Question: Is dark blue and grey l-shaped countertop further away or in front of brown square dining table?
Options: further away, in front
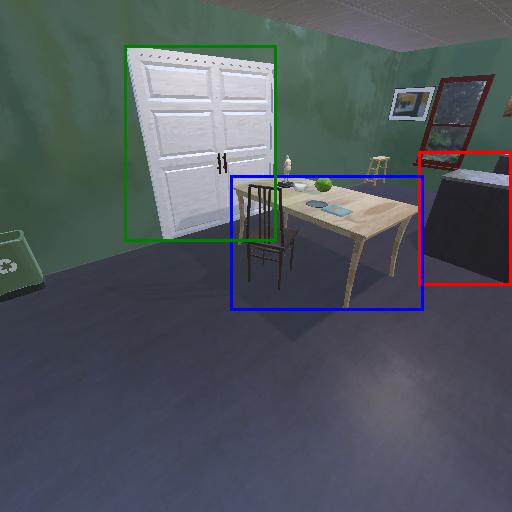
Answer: further away